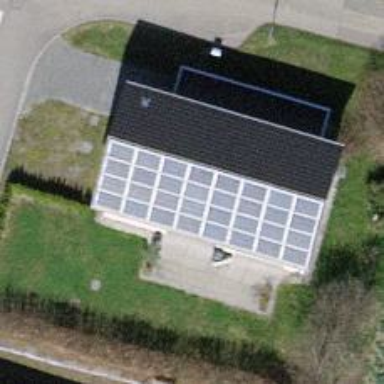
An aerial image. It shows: Solar power generator using photovoltaic method with solar photovoltaic panel types.